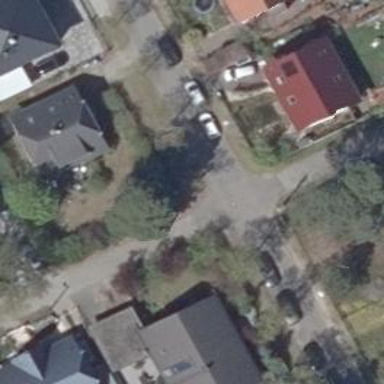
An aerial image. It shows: Alley classified as service road.